Aerial crown-view tile of a tropical tree (Barro Colorado Island, Panama), acquired 20250818:
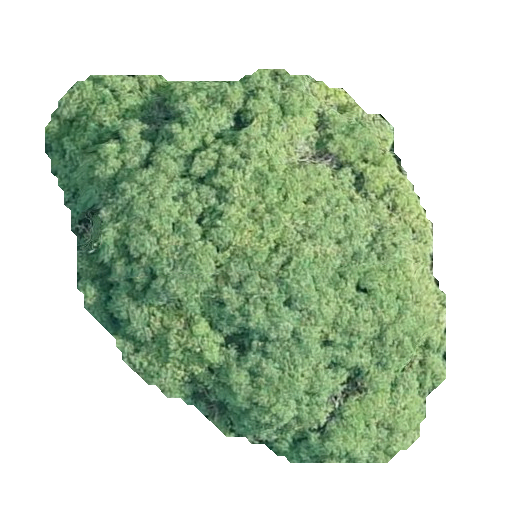
Species: Handroanthus guayacan
GBIF accepted scientific name: Handroanthus guayacan
Crown area: 169.518 m²